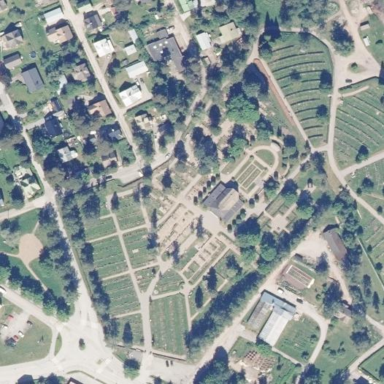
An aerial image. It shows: Cemetery.